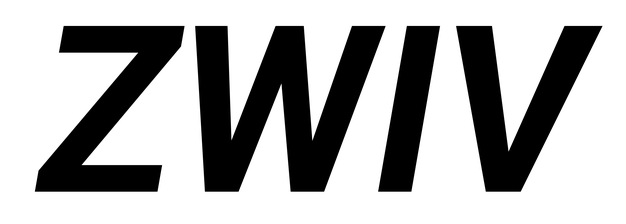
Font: Roboto-Italic_Bold_Italic